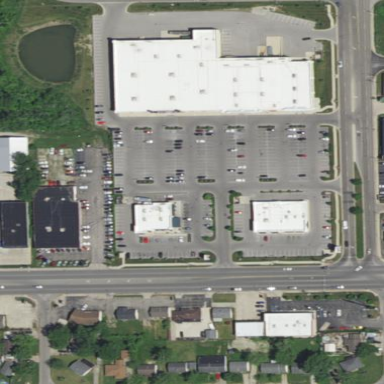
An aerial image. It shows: Retail area.